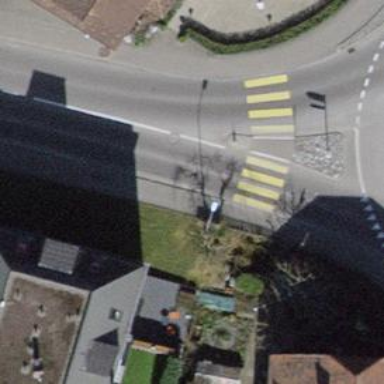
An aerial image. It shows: Sidewalk.